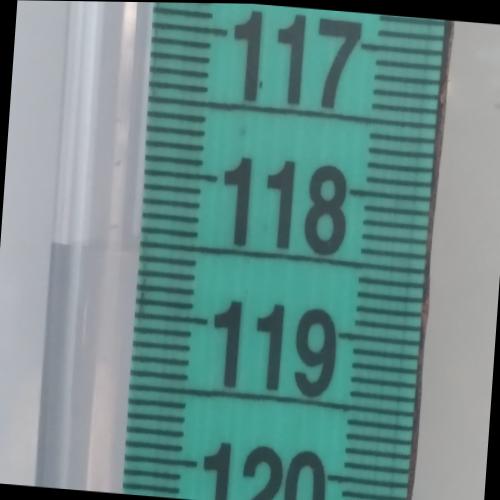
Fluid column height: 118.6 cm